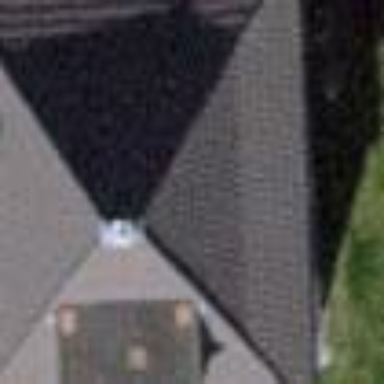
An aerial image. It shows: Building with hipped roof.